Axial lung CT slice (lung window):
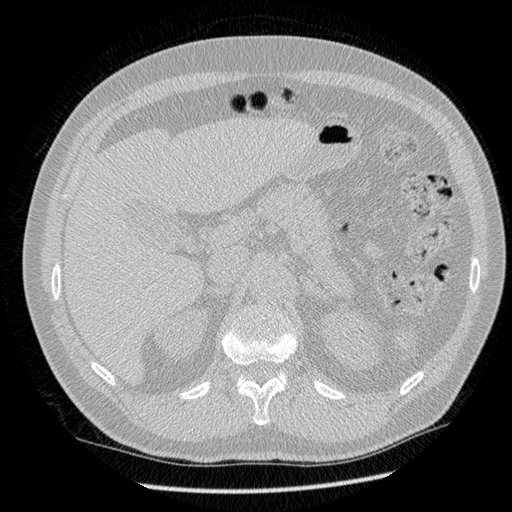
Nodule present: no